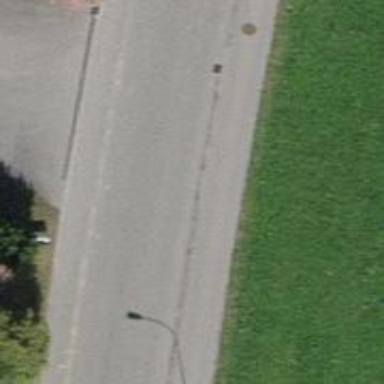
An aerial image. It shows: Sidewalk along the footway.